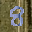
Label: 8